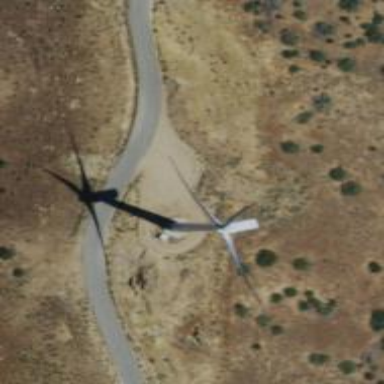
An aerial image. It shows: Wind generator in the form of horizontal axis wind turbine.